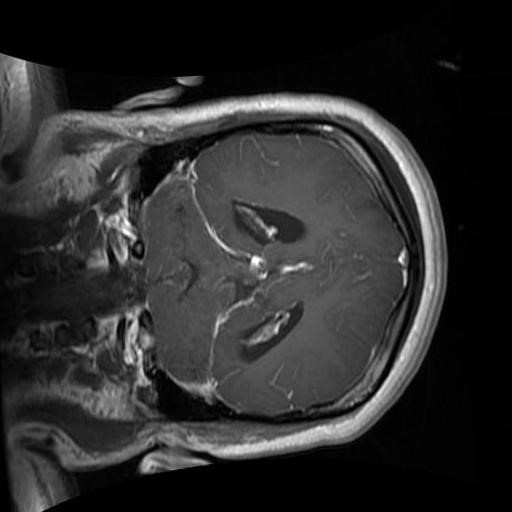
Label: brain_glioma